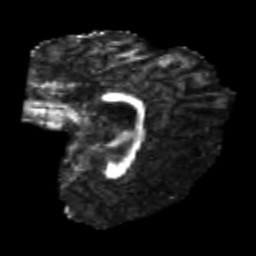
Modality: FA
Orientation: sagittal
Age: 23
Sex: female
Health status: healthy
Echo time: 0.074 s